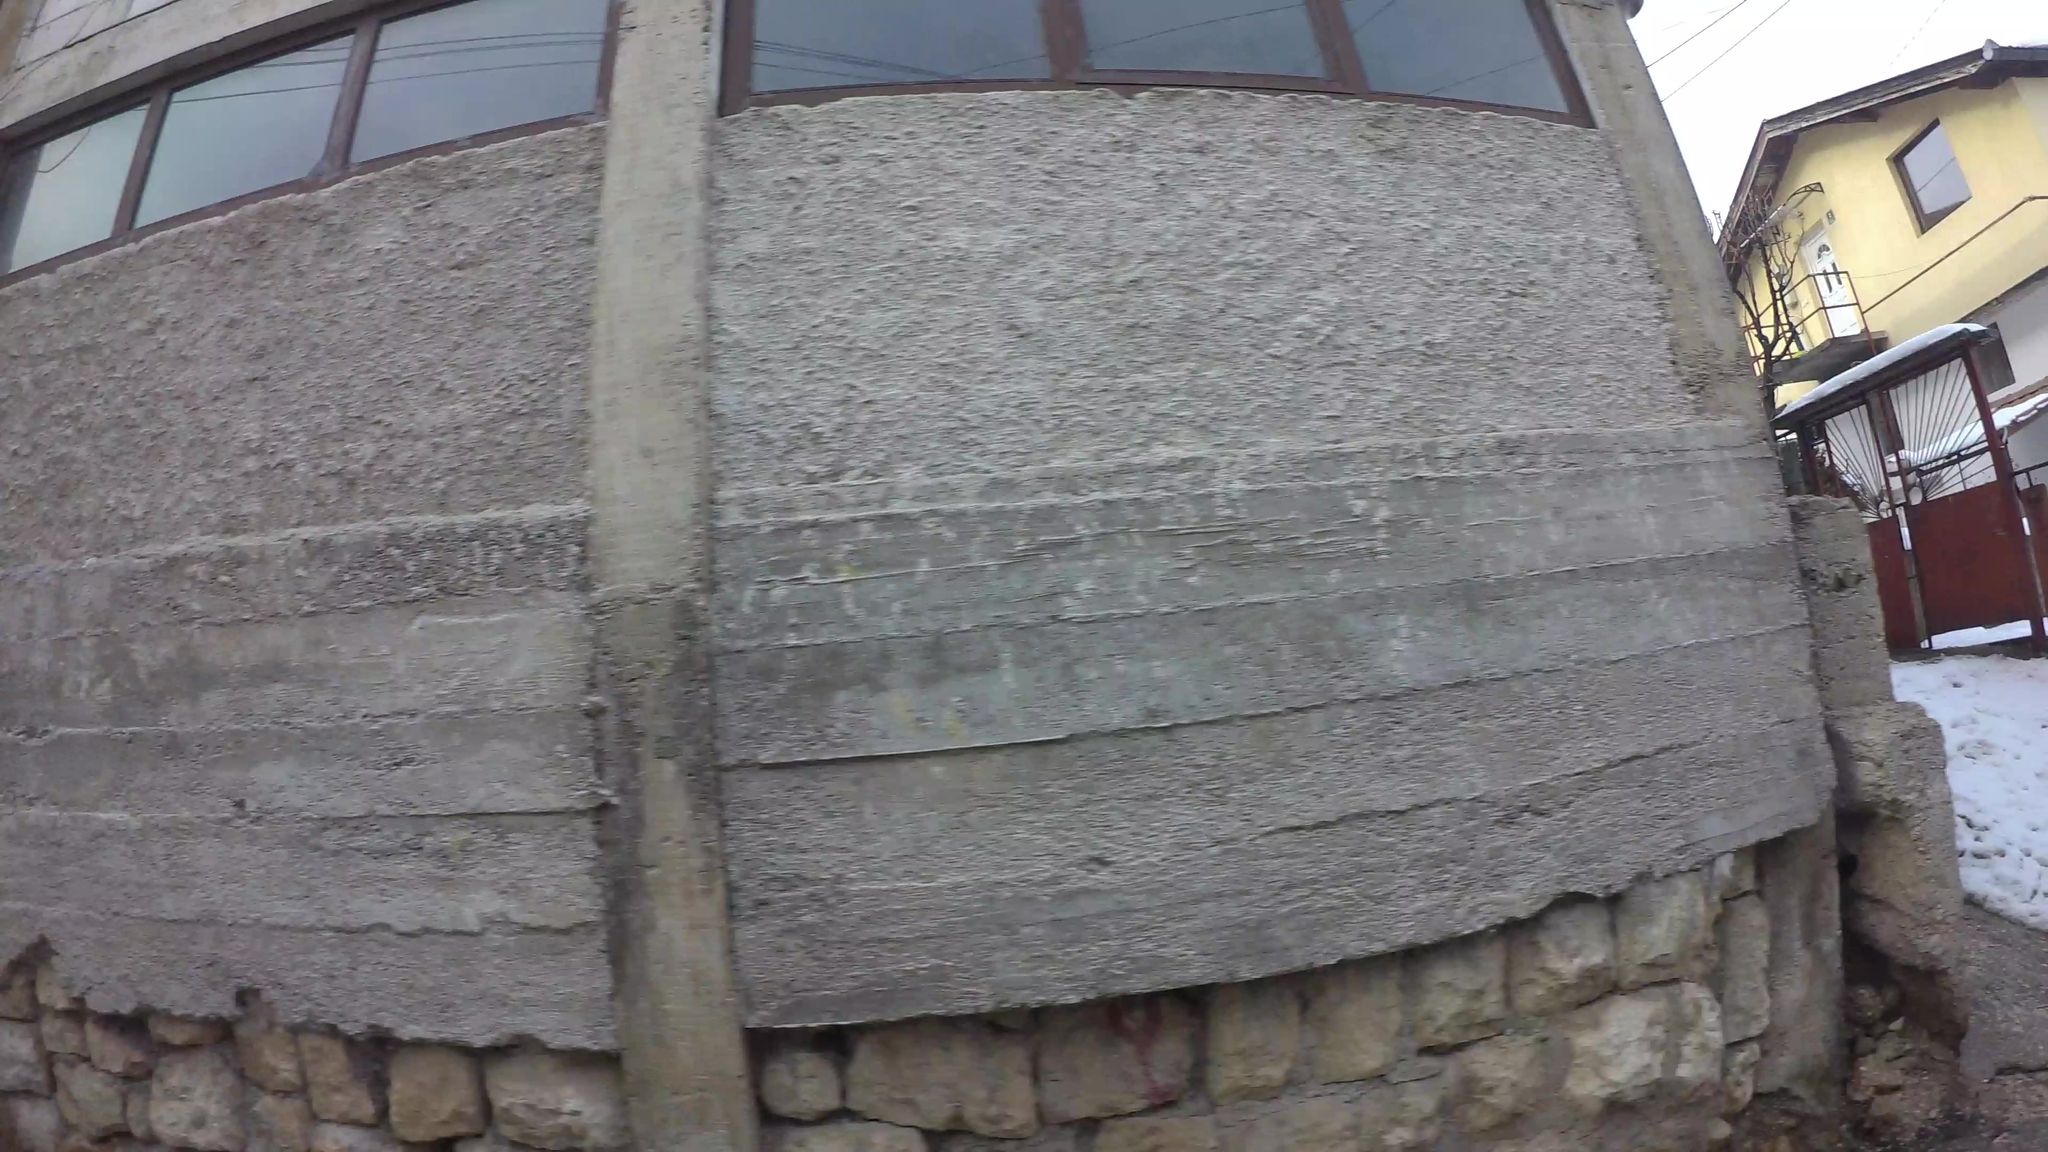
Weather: snowy
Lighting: day
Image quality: slightly poor
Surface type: walking surface
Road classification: steps, living_street
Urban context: urban centre
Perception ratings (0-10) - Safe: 1.24, Lively: 1.43, Beautiful: 3.67, Boring: 5.63, Depressing: 8.23, Wealthy: 4.71